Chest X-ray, PA view. Patient: 31 years old, sex F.
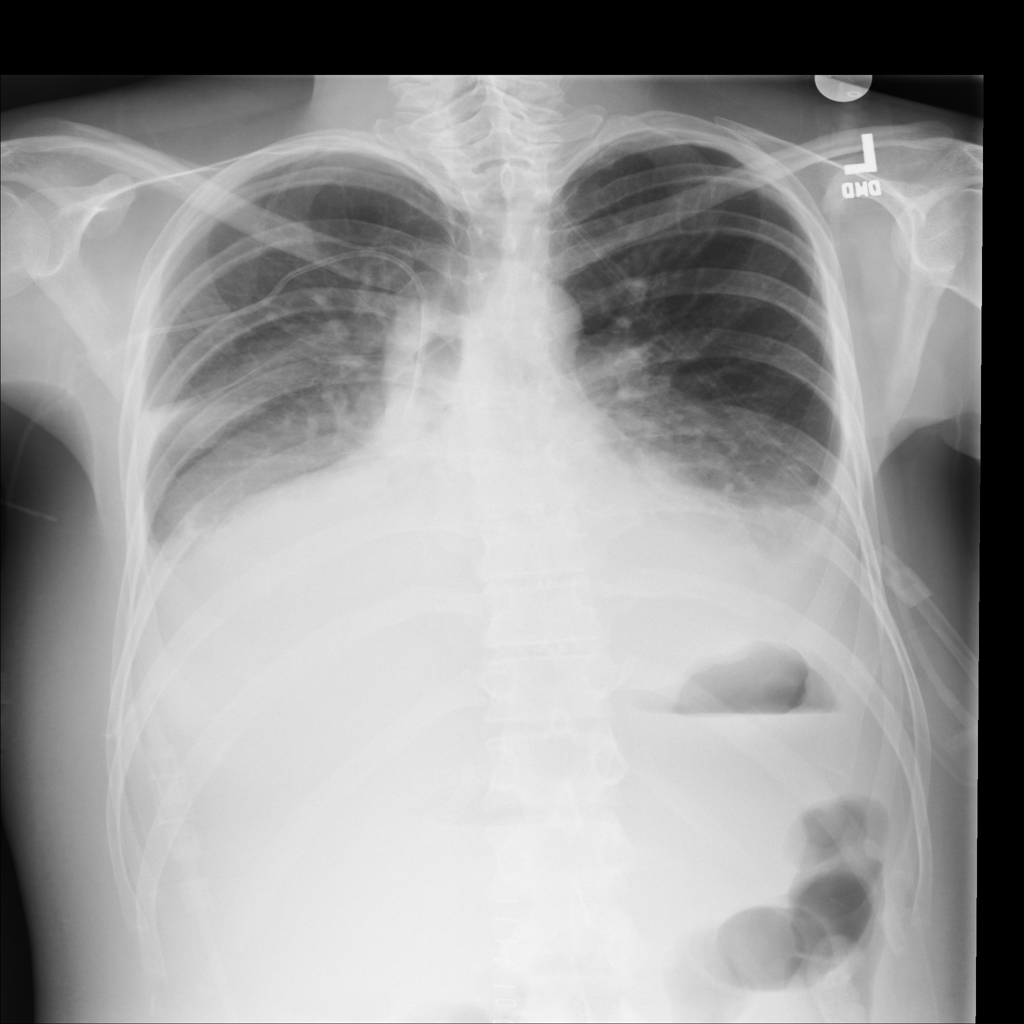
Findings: Effusion, Infiltration